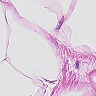
Metastatic tissue present: no